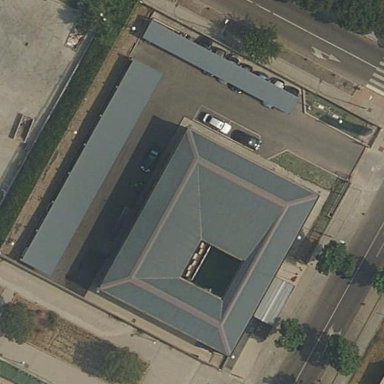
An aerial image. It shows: Police building.